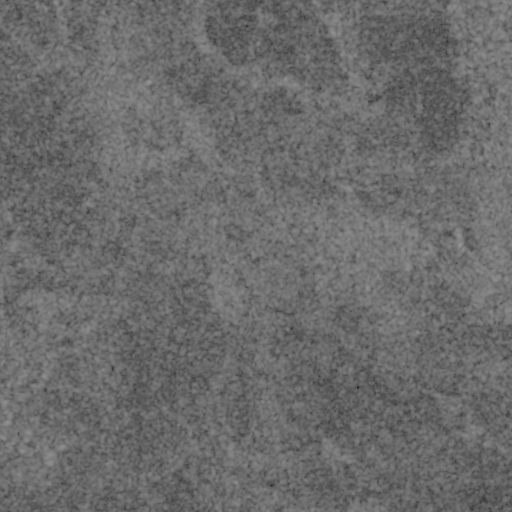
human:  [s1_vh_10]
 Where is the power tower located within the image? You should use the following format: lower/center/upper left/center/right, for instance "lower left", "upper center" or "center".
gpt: The power tower is located in the upper of the image.
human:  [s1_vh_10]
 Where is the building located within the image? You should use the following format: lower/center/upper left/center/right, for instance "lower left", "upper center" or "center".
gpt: There is no building in the image.

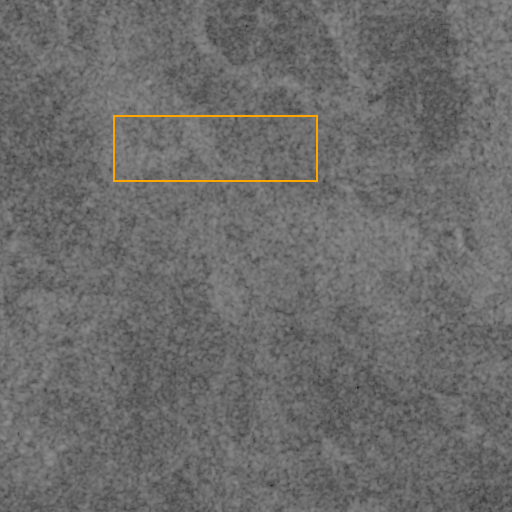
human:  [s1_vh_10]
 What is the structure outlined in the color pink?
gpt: There is no pink outline.
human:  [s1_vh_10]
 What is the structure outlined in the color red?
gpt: There is no structure outlined in red.